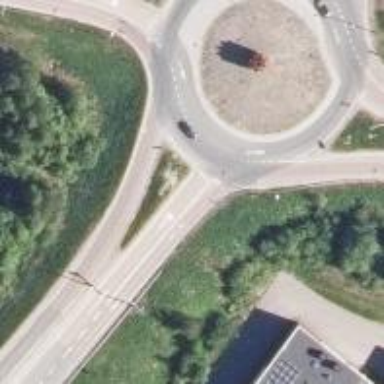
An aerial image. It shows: Trunk link road with asphalt surface.